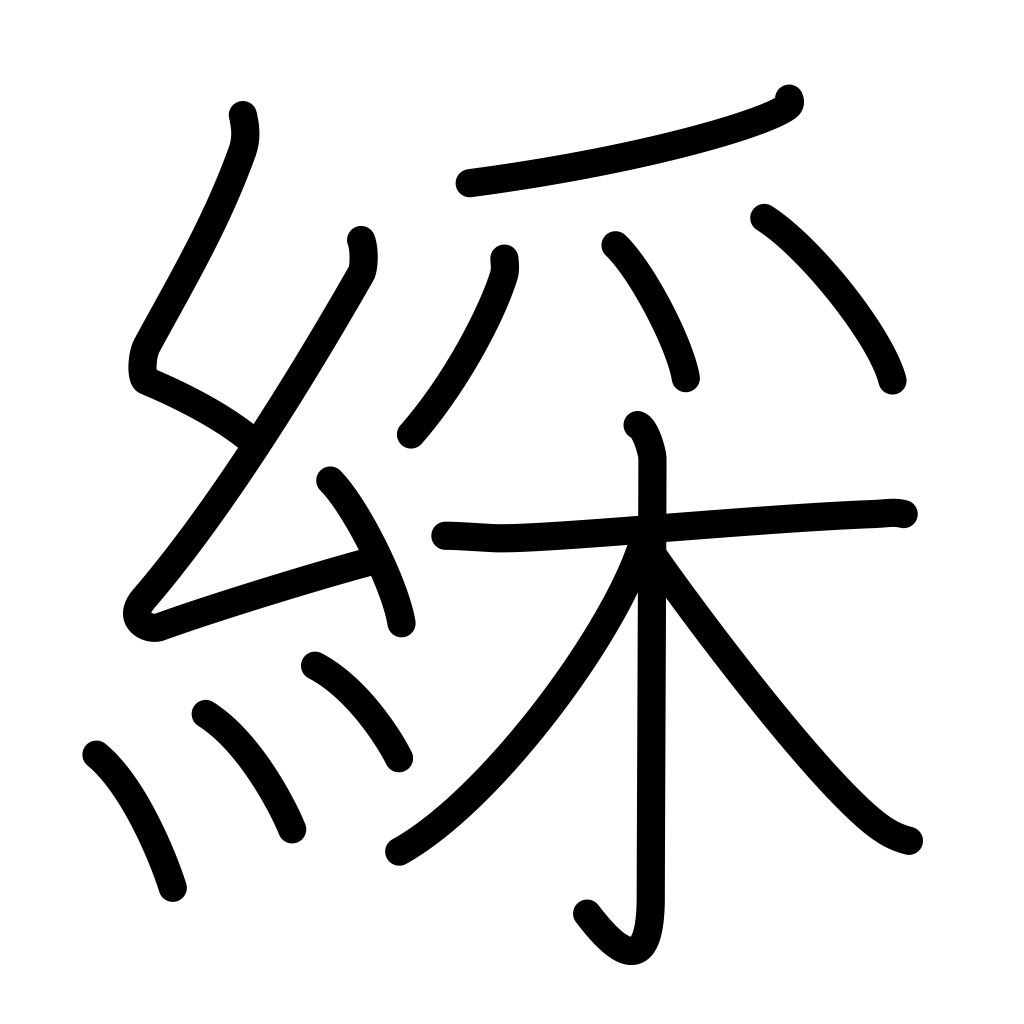
Meaning: colorful